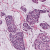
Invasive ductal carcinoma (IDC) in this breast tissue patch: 1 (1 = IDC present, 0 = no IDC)